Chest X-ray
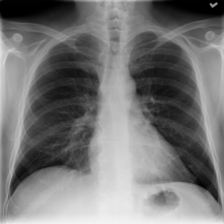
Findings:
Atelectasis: negative
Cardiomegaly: negative
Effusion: negative
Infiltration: negative
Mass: negative
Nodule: negative
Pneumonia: negative
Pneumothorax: negative
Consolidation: negative
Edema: negative
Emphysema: negative
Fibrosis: negative
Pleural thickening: negative
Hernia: negative